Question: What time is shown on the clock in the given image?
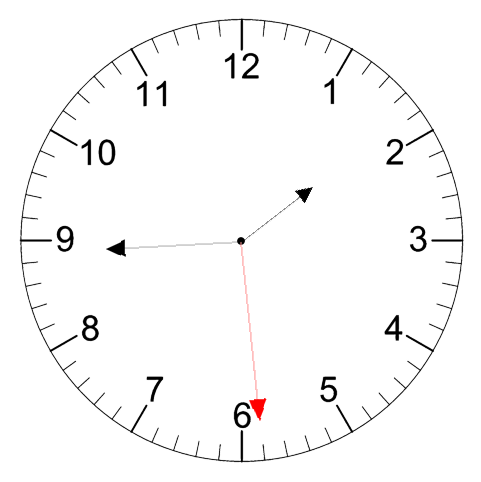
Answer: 01:44:29